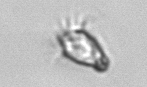
Label: Paratontonia_gracillima